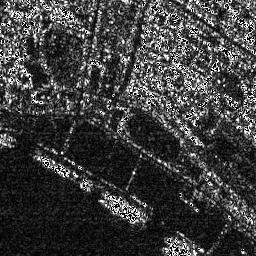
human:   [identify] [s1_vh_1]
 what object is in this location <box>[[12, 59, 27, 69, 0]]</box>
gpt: <ref>1 medium ship at the left</ref>

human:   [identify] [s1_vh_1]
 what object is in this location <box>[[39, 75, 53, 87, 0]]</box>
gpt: <ref>1 medium ship at the bottom</ref>